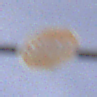
Verkehrszeichen: Stop
Umgebung: Outdoor, Suburban
Tageszeit: MorningAfternoon
Wetter: PartlyCloudy
Licht: Natural
Jahreszeit: NotSpecified
Kontrast: LowContrast